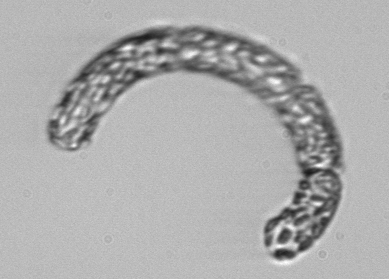
Label: Guinardia_striata